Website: bh-photo
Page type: address-validator
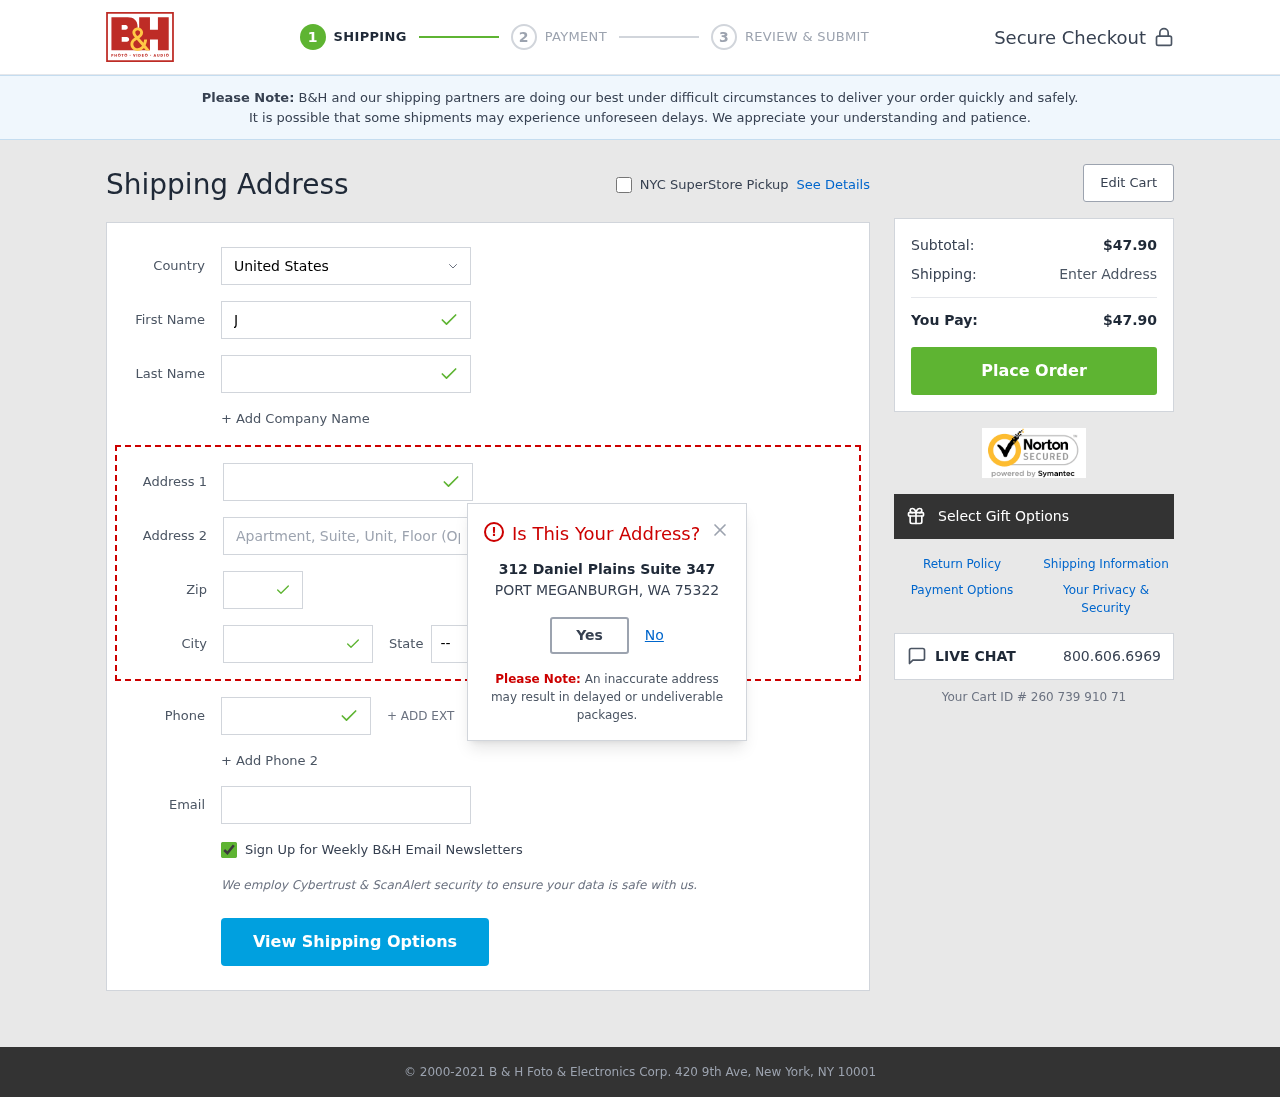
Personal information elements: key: PII_CITY
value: Port Meganburgh
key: PII_COUNTRY
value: United States
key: PII_EMAIL
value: jmyers@hotmail.com
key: PII_FIRSTNAME
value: Julie
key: PII_LASTNAME
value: Myers
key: PII_PHONE
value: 8145674889
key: PII_POSTCODE
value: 75322
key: PII_STATE_ABBR
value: WA
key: PII_STREET
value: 312 Daniel Plains Suite 347
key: PII_STREET2
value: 1357 Thompson Haven
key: PII_CITY_MODAL
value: PORT MEGANBURGH
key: PII_POSTCODE_FULL
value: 75322
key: PII_POSTCODE_NUMERIC
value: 75322
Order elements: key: ORDER_SUBTOTAL
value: $47.90
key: ORDER_TOTAL
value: $47.90
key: ORDER_ID
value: Your Cart ID # 260 739 910 71